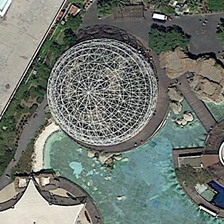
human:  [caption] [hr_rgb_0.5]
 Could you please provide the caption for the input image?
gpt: the circular building is located next to the lake .

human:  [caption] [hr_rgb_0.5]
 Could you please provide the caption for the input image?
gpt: a number of trees and lawns are planted on both sides of the road .

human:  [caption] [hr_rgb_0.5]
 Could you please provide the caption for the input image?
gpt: a number of trees and lawns are planted on both sides of the road .

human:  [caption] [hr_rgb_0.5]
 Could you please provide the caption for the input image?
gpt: the circular building is located next to the lake .

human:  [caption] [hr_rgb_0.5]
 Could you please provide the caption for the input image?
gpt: the circular building is located next to the lake .